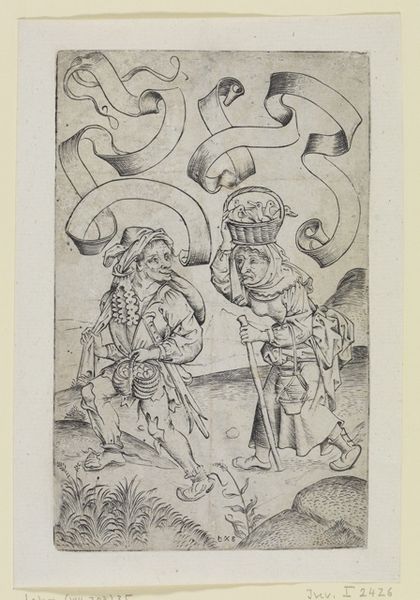
Titel: Der Eierbauer und die Entenfrau
Künstler: Monogrammist b x g
Standort: Karlsruhe
Institution: Staatliche Kunsthalle Karlsruhe
Schlagwörter: berg, feder, felsen, himmel, kopf, mann, umhang, vogel, weiß, frauen, landschaft, menschen, blume, blumen, femmes, frau, grau, haar, hut, schwarz, skizze, zeichnung, gras, obst, schleier, tiere, tuch, weg, wiese, hochformat, malerei, rock, alt, hose, jung, mütze, alte, arm, band, falten, gesicht, mensch, stein, steine, tragen, signatur, erde, feld, gräser, hügel, vögel, weide, gehen, boden, gewand, mantel, stoff, händler, paar, personen, blatt, pflanze, pflanzen, schleifen, locken, bauern, genre, sack, stock, krug, kopfbedeckung, schürze, äpfel, magd, ente, gans, fahnen, zwei, schuhe, stab, bäuerin, ernte, körbe, last, laufen, schwer, berge, leer, grafik, graphik, enten, markt, schriftzug, rand, figuren, banner, einfach, kopftuch, korb, sandalen, bauer, gestalt, barfuss, lumpen, weidenkorb, buch, wandern, kohle, schweben, feldarbeiter, clown, druck, druckgraphik, monogramm, radierung, stich, seite, illustration, schwarzweiß, schwert, schwerter, stöcke, hässlich, spazierstock, bleistift, stiefel, schritt, gänse, küken, beutel, tasche, ehepaar, eheleute, geflügel, jüngling, kartoffel, karg, reise, wanderer, hunger, fabel, mittelalter, märchen, gehend, bettler, gaukler, rucksack, wanderstab, wanderstock, femme, bänder, kupferstich, alte frau, gravure, miniatur, alte frauen, pantoffeln, marktfrau, alegorie, banderole, hühner, eulenspiegel, ware, laufend, paysans, carte, heimweg, eier, schnabelschuhe, schriftrollen, ost, tragend, spruchband, schriftband, waren, ernten, ernste, panier, sketch, schriftbänder, manuskript, lcoken, costumes, zerlumpt, lithographie, marche, druc, geldsack, duck, dateirung, mann und frau, banderolen, voyage, jut, théatre, canard, bauernpaar, vagabunden, nauern, ei, 1520, 1490, ufrau, rubans, black and white, pencil, 2426, inv, zaddel, zaddeln, goose, agriculteurs, colombes, wandererpaar, spécial, randonnée, cultivateur, koob, porr, poor, ragged, imaginary, zwei bauern, engten, leeres spruchband, périple, alte weiber, entn, ältereperson